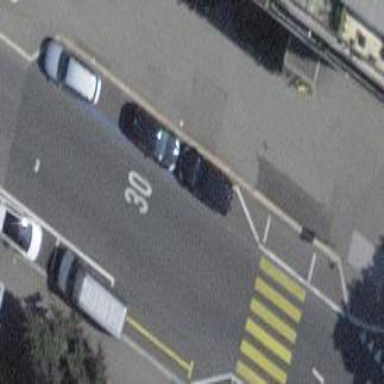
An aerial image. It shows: Street side parking area.